Question:
There is a list of Filter Id assigned to Products.
Multiple Filter Can be assigned to Same Product.
So i am looking for the query to fetch product id if according to passed filter id
eg I have
'''
$filter_id = Array
(
[0] => 2
[1] => 12
...
)
'''
In this case it should return product id 40 I need all filter id matched to get particular product so i used AND
I tried
SELECT product_id FROM tablename WHERE filter_id = 2 AND filter_id = 12
Thanks
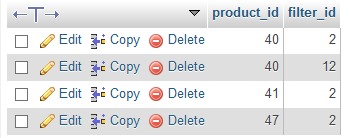
Answer: Here is how u can do to find the product which has both 2,12 as filter_id.
'''
select product_id
from products
where filter_id in (2,12)
group by product_id
having count(distinct filter_id) = 2
'''
You need to change
'''
having count(distinct filter_id) = 2
'''
to the number of filter_id you are checking.
Just using 'filter_id in (2,12)' to your query will return all the product which has 2 or 12.
<URL>